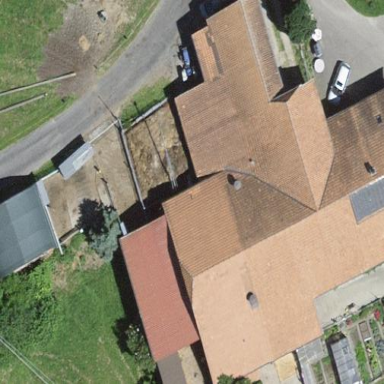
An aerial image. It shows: Farm building.